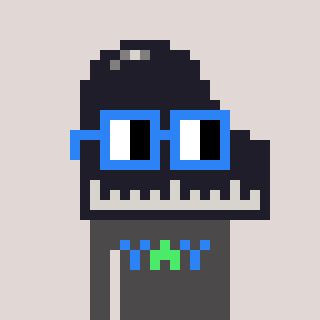
a pixel art character with square blue glasses, a piano-shaped head and a grayscale-colored body on a warm background